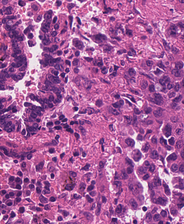
Tumor epithelial tissue: yes
Tumor-associated stroma tissue: yes
Normal tissue: no